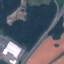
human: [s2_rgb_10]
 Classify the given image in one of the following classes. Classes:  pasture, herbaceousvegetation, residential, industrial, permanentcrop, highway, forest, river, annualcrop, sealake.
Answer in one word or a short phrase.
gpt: Highway